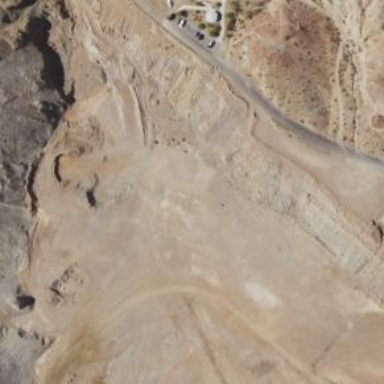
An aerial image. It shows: Quarry area marked as mine.